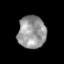
Tissue: prostate
Cell type: Fibroblasts
Senescence score: 0.6854
Nuclear area (px): 893
Mean DAPI intensity: 151.609